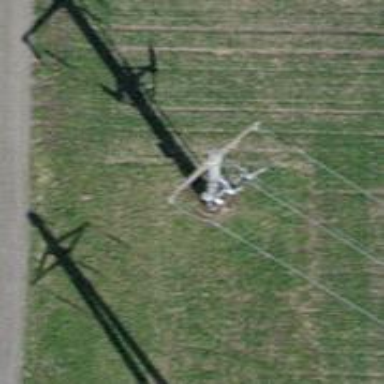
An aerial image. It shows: Power line with three cables.